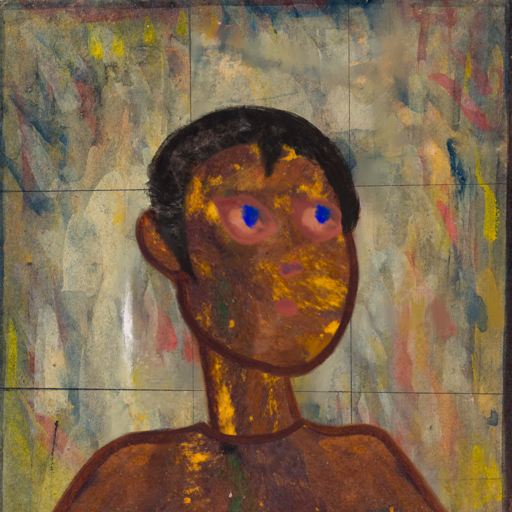
Background: GypsyMother, Head And Neck Side: Comrade, Face Side: Mother_And_Son_Mother, Bust: Comrade, Hair Side: Roy_Bahadur, Head Accessory: Blank, Second Necklace: Blank, Necklace: Blank, Baby: Blank